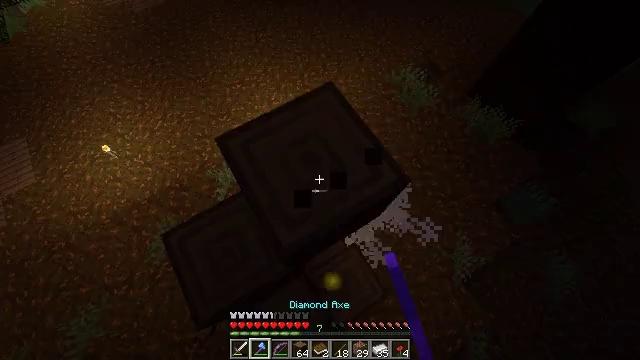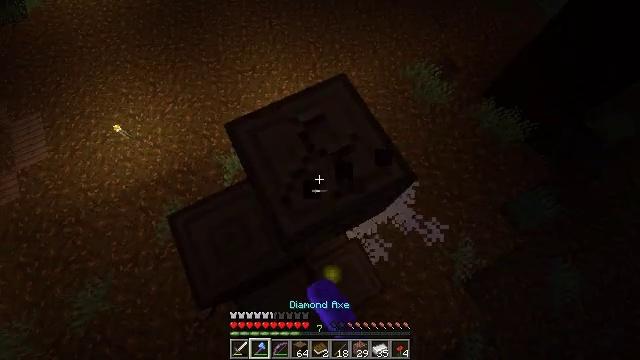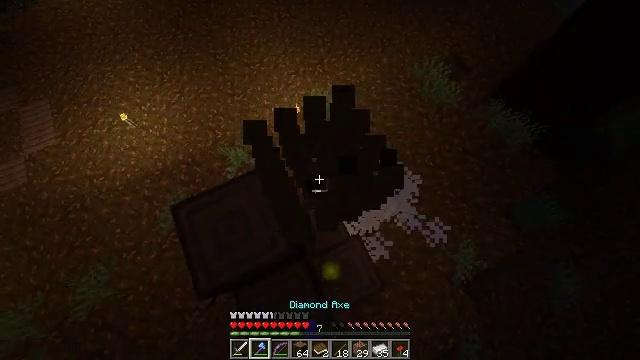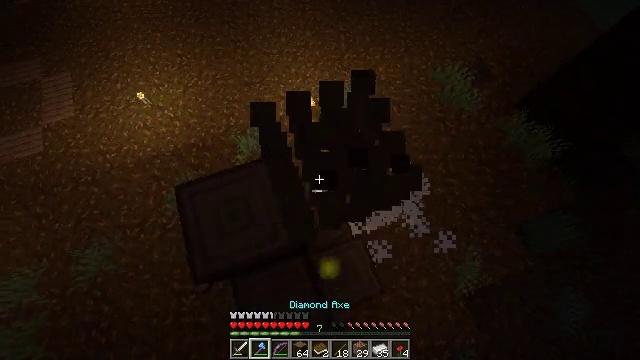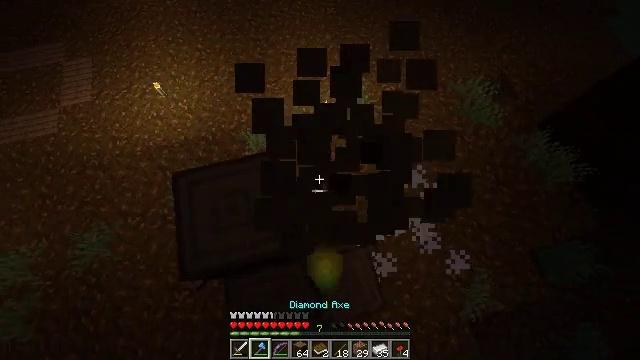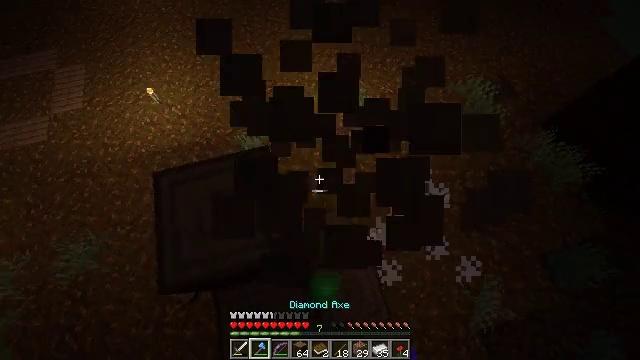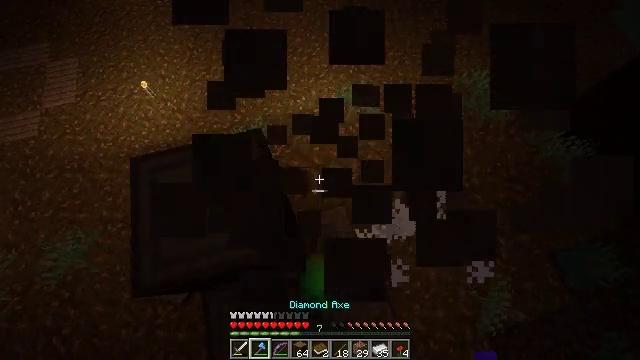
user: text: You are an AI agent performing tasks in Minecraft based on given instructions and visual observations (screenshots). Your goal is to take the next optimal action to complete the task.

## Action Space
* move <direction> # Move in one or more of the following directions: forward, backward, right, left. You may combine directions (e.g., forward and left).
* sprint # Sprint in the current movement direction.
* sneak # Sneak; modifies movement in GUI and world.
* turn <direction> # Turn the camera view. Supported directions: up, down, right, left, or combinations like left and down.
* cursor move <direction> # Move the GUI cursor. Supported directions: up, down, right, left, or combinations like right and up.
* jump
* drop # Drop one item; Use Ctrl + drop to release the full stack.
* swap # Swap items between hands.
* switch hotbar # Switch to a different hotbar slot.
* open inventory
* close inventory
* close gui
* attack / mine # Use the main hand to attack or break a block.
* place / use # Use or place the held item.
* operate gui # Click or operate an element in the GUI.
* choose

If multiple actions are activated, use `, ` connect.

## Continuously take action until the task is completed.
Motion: motion action
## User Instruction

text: Break the stripped spruce log.
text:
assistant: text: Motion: turn left and down, attack / mine
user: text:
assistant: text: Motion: turn left, attack / mine
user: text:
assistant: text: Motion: turn left, attack / mine
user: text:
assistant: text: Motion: turn left and up, attack / mine
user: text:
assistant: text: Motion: turn up, attack / mine
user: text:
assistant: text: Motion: attack / mine
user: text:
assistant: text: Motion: attack / mine